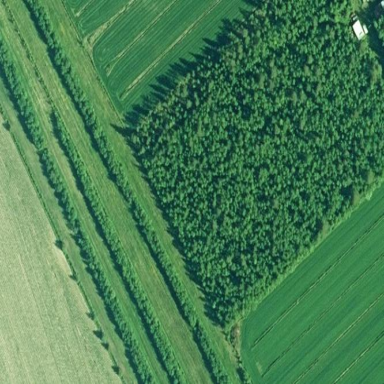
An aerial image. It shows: Forest area.